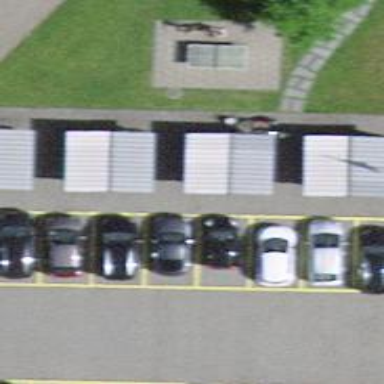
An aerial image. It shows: Bicycle parking facility.